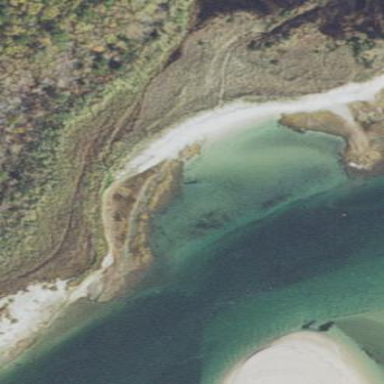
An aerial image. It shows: Sandy beach.